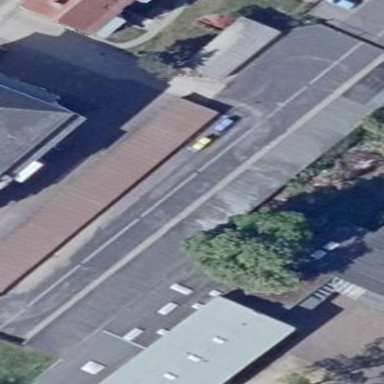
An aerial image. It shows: Group of garages.